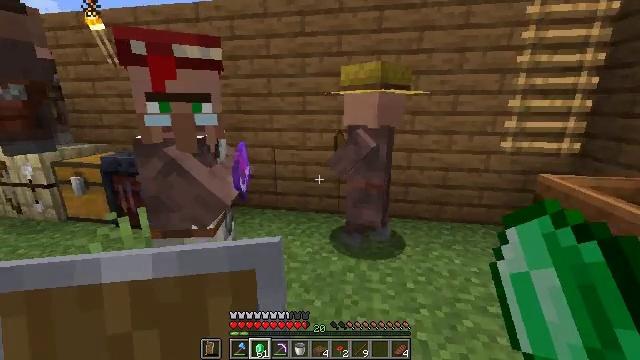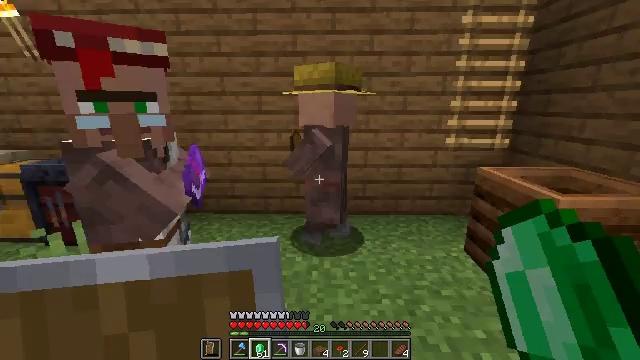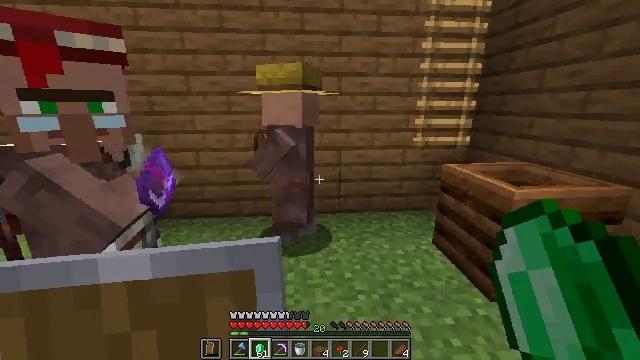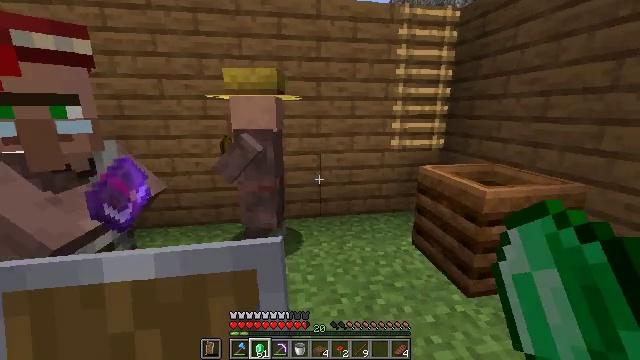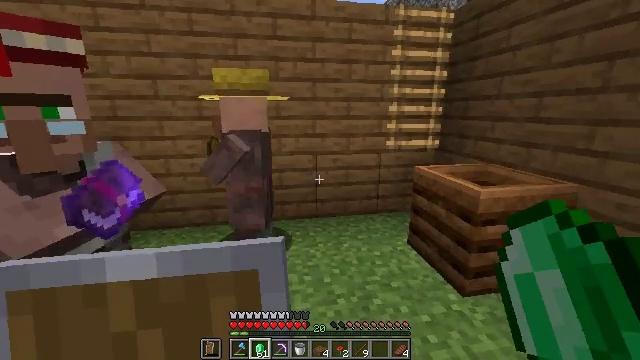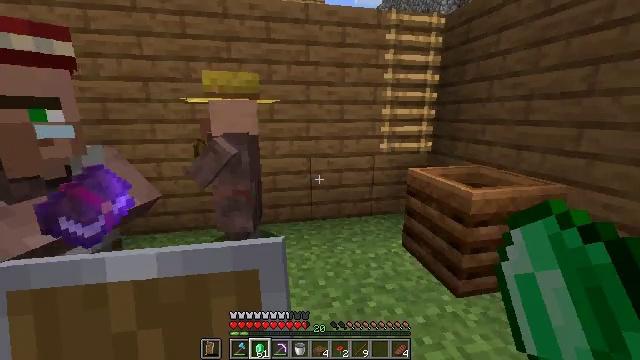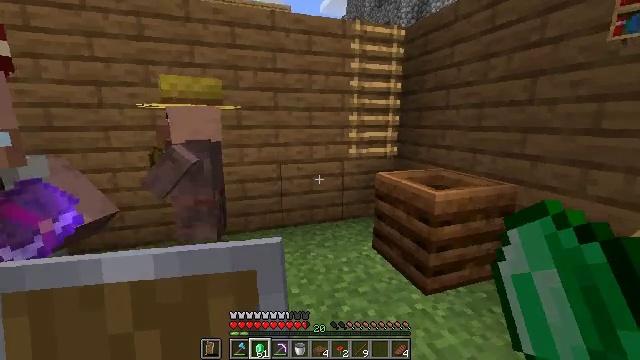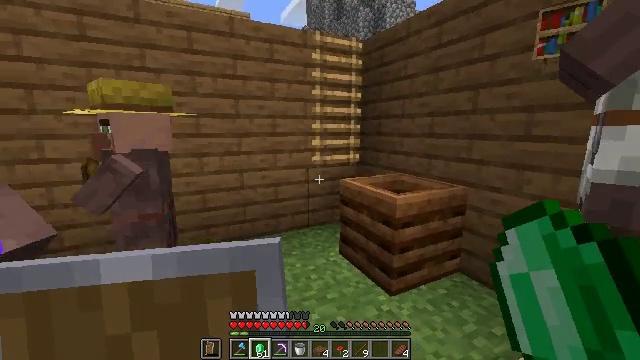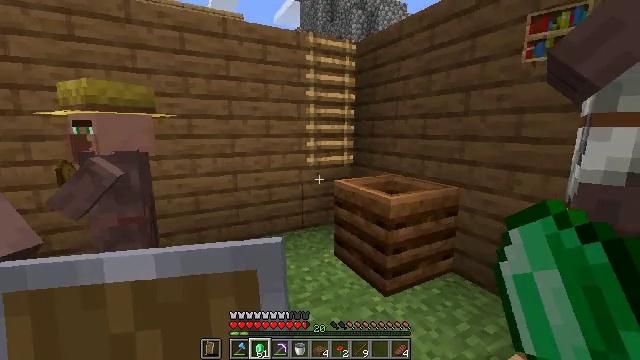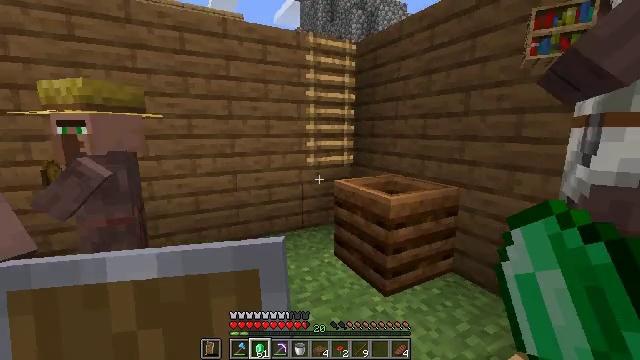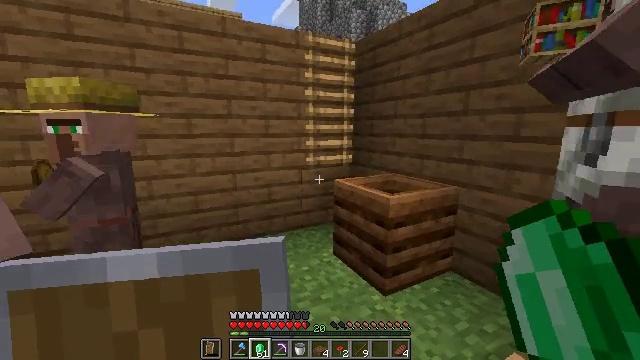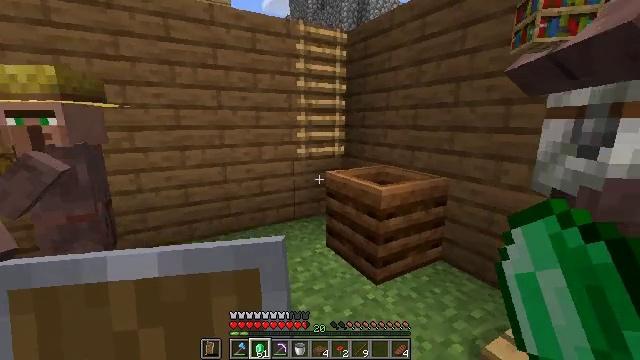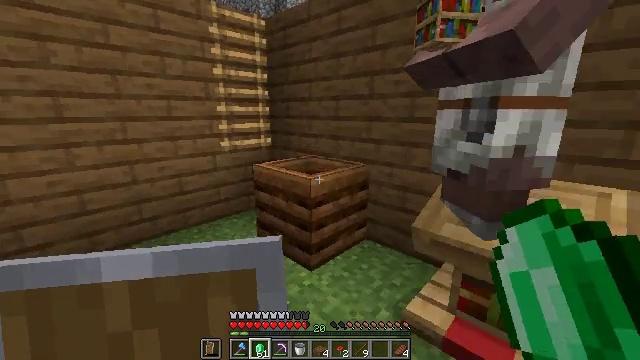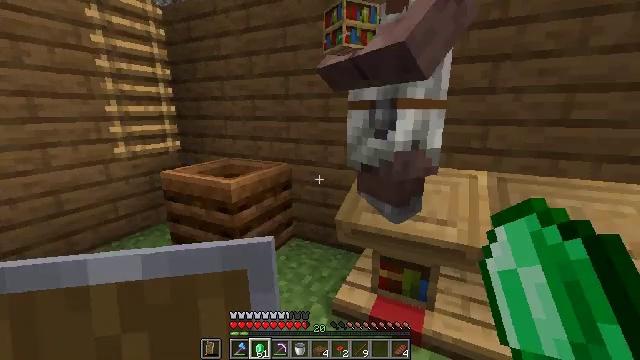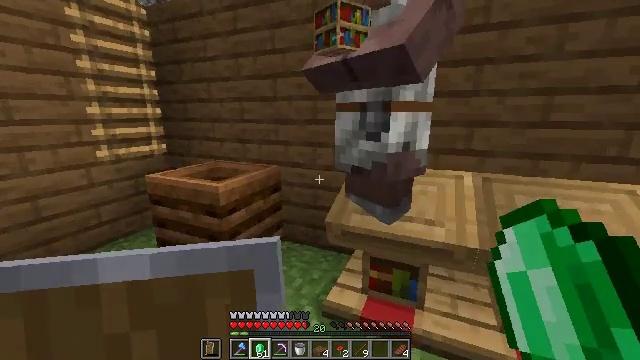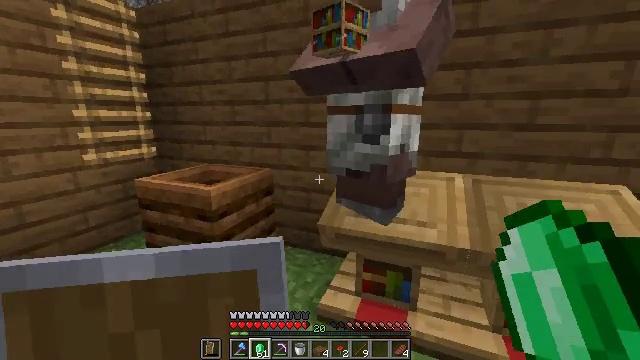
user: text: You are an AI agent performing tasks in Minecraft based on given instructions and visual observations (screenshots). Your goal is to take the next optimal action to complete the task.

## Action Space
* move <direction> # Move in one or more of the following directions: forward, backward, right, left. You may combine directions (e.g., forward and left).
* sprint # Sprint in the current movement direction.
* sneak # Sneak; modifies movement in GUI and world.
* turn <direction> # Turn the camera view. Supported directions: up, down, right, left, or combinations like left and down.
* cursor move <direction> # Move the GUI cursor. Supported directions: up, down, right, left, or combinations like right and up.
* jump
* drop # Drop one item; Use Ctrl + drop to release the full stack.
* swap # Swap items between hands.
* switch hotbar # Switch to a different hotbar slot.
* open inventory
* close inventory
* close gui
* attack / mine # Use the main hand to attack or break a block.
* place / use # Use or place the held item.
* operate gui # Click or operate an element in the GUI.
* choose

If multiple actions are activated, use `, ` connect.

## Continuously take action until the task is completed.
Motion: motion action
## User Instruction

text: Kill the cow.
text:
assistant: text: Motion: turn right
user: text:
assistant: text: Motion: turn right
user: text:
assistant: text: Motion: turn right
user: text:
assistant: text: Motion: no_op
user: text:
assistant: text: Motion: turn right
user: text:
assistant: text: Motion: turn right and up
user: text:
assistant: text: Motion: turn right and up
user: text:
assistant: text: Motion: turn right
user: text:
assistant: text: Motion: no_op
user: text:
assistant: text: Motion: no_op
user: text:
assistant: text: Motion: turn right and down
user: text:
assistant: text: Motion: turn right and down
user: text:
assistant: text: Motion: turn right
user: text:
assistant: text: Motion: turn right
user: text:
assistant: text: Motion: turn right
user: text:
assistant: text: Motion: turn right and up
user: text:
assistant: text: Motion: turn right and up
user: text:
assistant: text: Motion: no_op
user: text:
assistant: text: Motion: use / place
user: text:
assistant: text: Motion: use / place
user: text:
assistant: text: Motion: turn right and up, use / place
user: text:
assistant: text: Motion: no_op
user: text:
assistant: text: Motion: no_op
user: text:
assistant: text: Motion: open gui
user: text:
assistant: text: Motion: cursor move left
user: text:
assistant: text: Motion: cursor move left and up
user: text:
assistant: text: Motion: cursor move left and up
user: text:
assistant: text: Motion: cursor move left and up
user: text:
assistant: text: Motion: no_op
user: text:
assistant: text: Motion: no_op